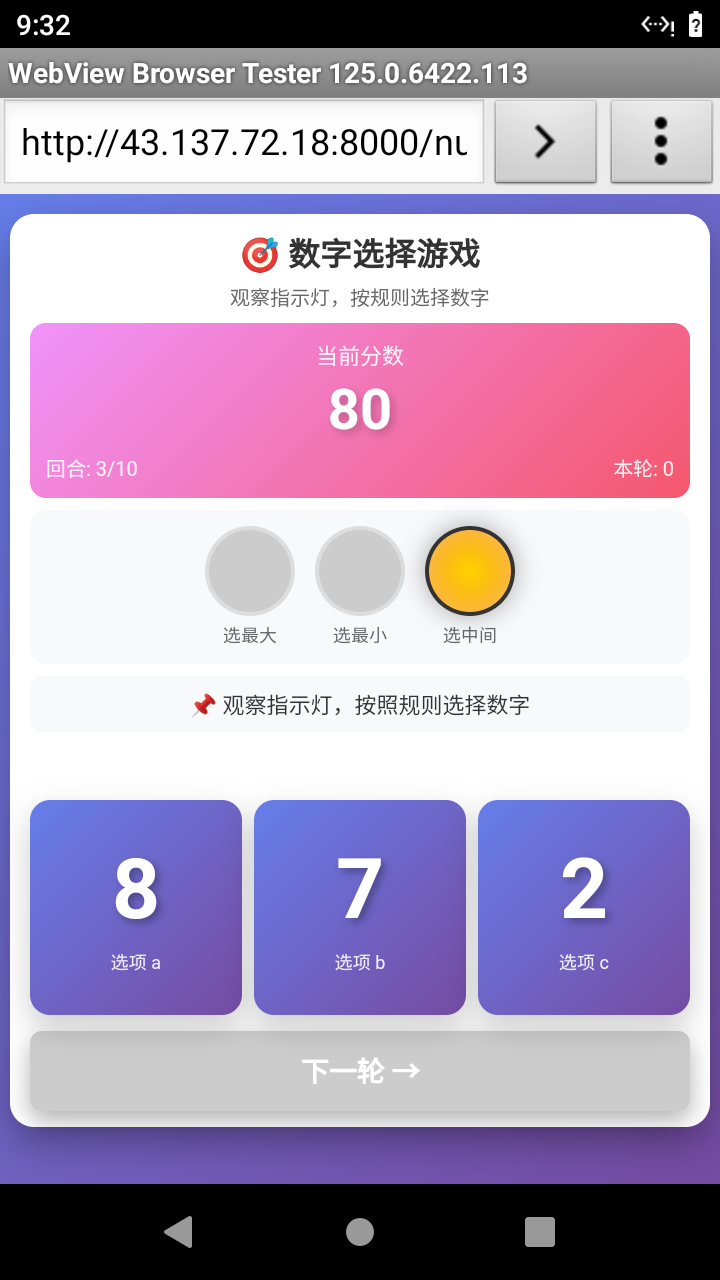

Select the correct number based on the traffic light color.
Answer: 1